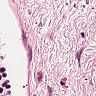
Metastatic tissue present: no